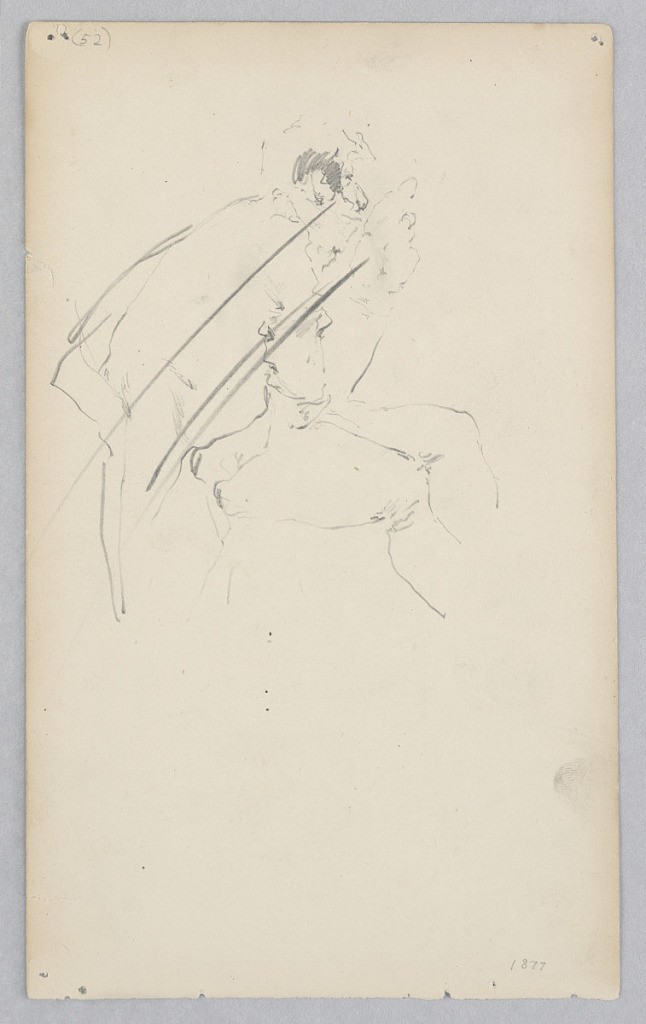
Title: Man
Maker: Robert Frederick Blum, American, 1857–1903
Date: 1877
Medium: Graphite on wove paper
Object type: Drawing
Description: Sketch of a male figure in a tailcoat crossed out with diagonal lines.